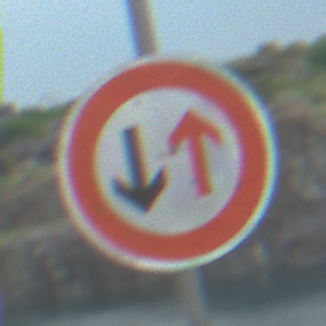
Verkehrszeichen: VorrangDesGegenverkehrs
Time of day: MorningAfternoon
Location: Outdoor (Nature)
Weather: PartlyCloudy
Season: NotSpecified
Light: Natural